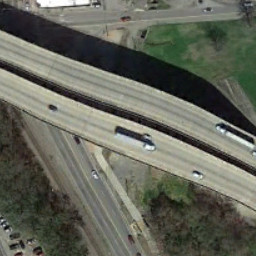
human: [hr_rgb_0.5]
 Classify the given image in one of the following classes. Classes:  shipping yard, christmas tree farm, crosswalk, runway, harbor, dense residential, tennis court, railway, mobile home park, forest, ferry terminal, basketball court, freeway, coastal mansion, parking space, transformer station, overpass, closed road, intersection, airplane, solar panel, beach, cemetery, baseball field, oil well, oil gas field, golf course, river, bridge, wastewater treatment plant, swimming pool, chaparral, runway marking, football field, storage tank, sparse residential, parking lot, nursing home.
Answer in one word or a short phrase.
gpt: overpass